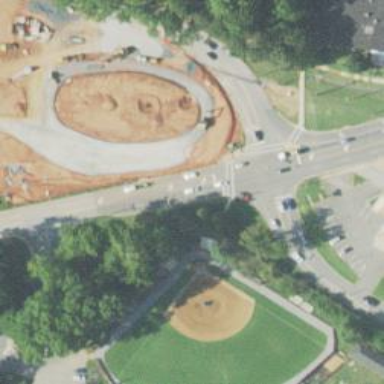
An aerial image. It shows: Primary highway intersecting roundabout.